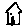
Label: house